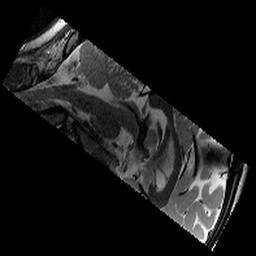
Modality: T2w
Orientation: sagittal
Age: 9
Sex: male
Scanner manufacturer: siemens
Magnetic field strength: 3 T
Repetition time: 9.23 s
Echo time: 0.067 s